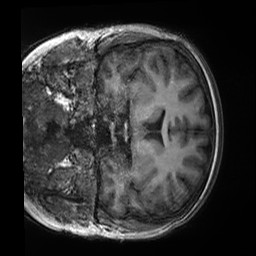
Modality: T1w
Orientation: coronal
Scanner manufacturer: siemens
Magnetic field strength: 3 T
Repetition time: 2.5 s
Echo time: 0.00299 s